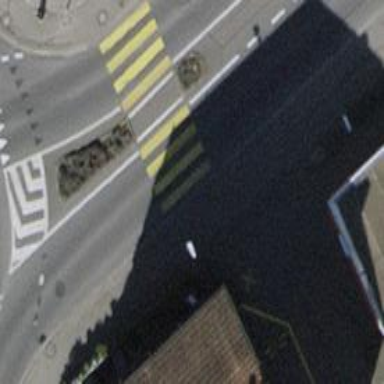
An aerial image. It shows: Marked pedestrian crossing with zebra designation and central island.